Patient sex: M
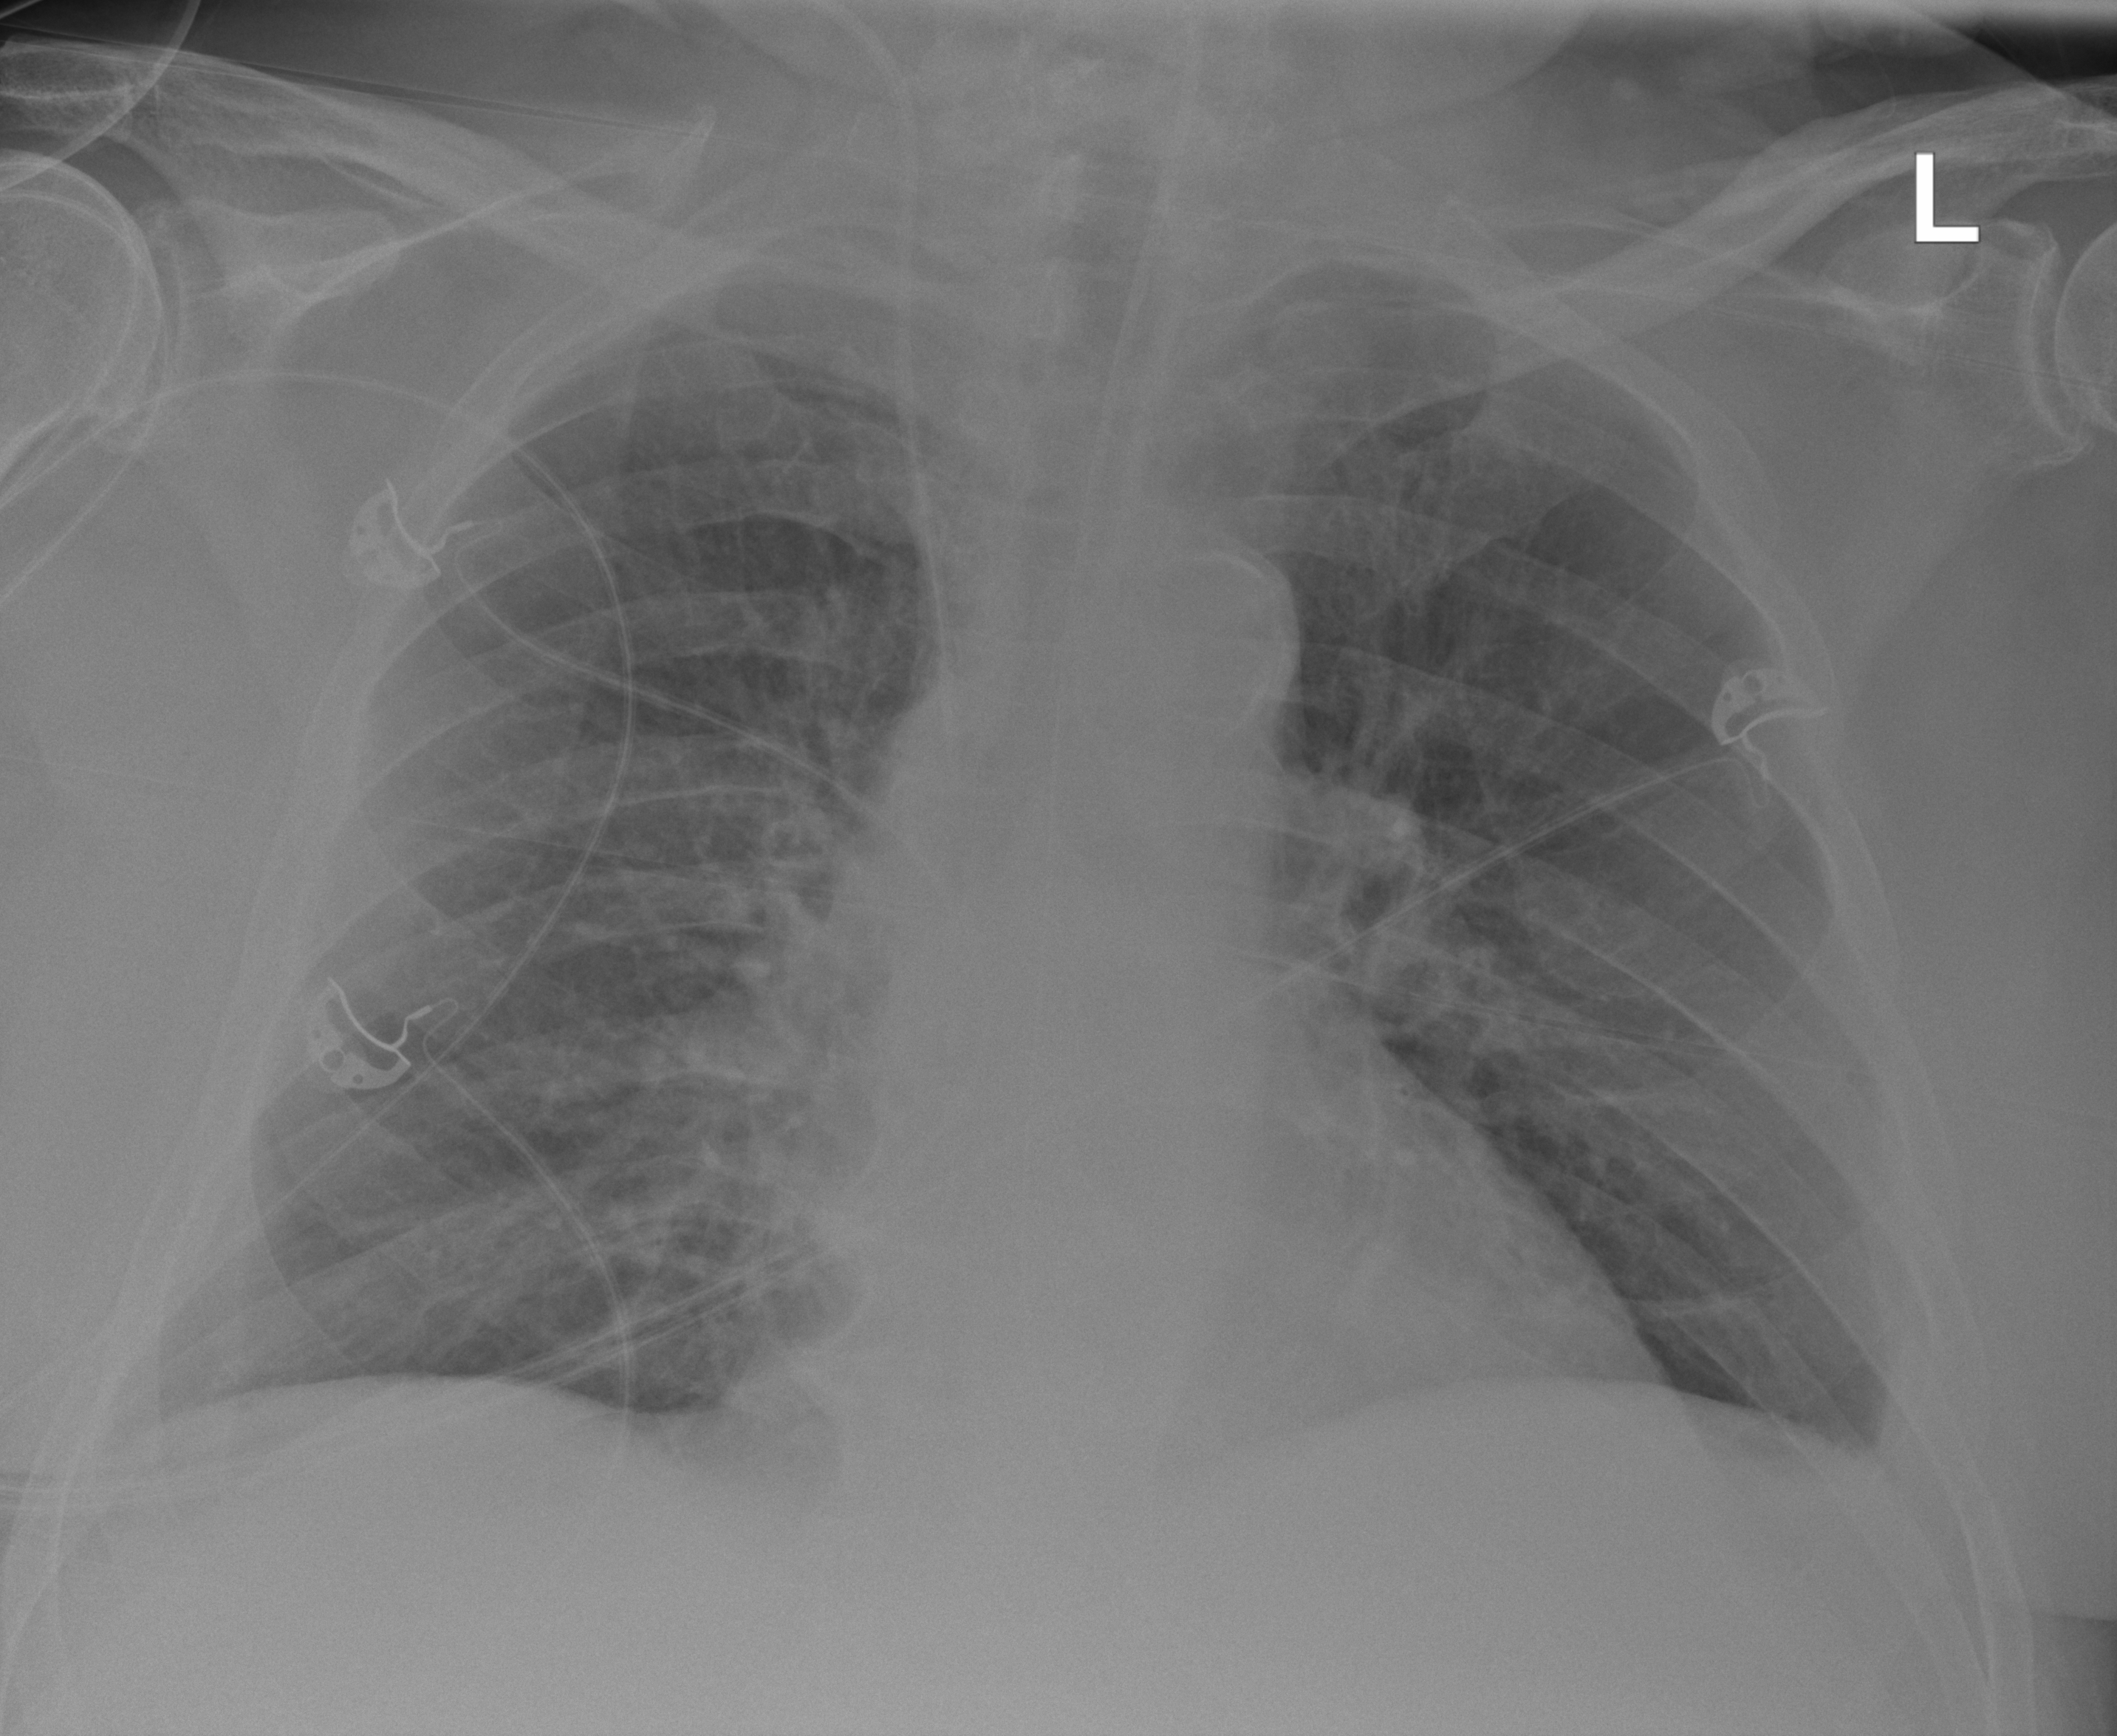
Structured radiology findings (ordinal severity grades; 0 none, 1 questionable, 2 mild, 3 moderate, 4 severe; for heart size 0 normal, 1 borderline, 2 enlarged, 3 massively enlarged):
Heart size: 2
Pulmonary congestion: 2
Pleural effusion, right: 0
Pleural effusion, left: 2
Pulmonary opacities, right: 0
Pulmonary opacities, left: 0
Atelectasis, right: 2
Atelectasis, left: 2